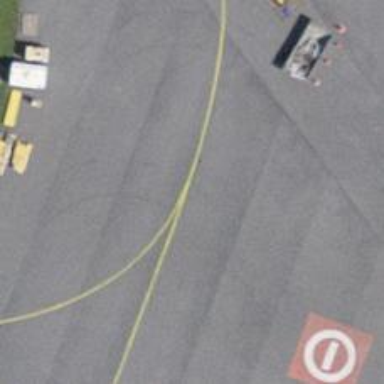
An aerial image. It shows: View of taxiway at the airport.